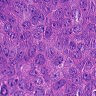
Metastatic tissue present: yes